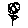
Label: flower